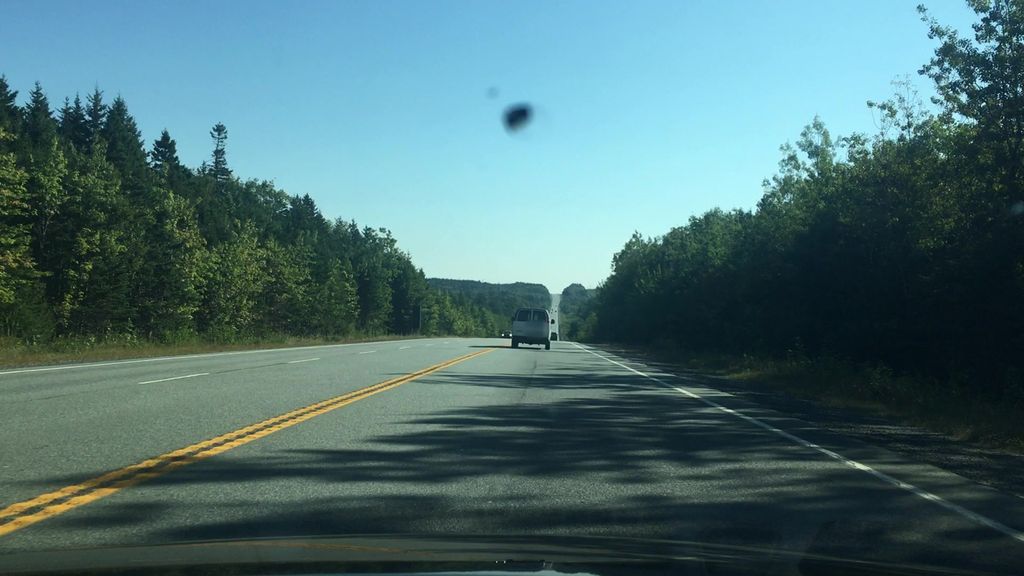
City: halifax